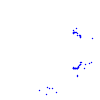
Particle: proton